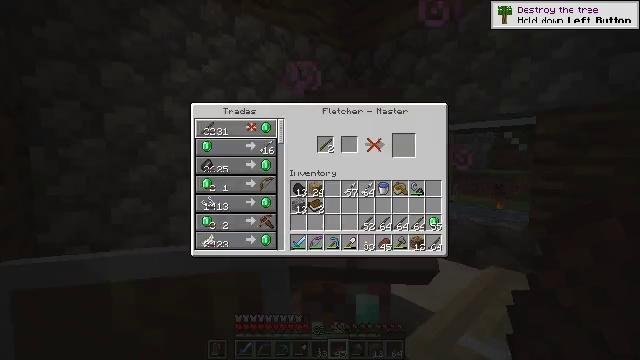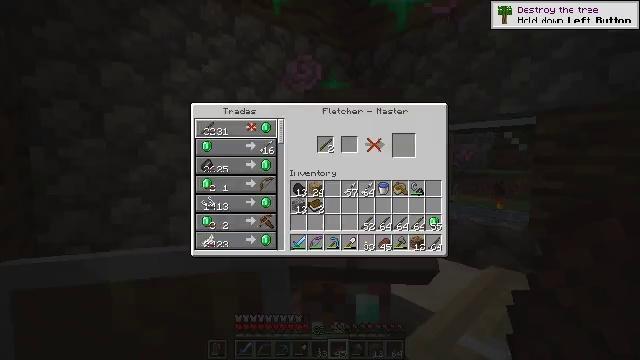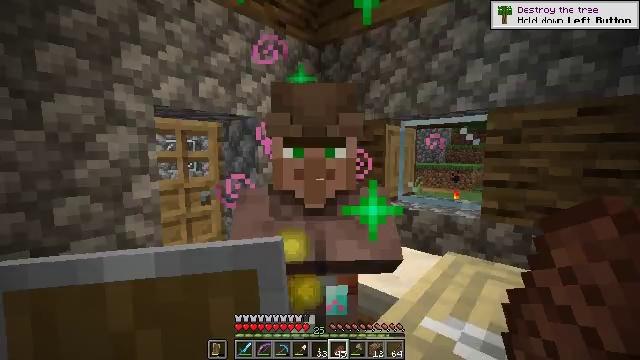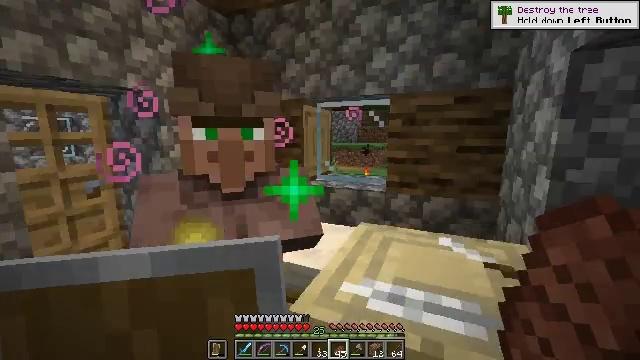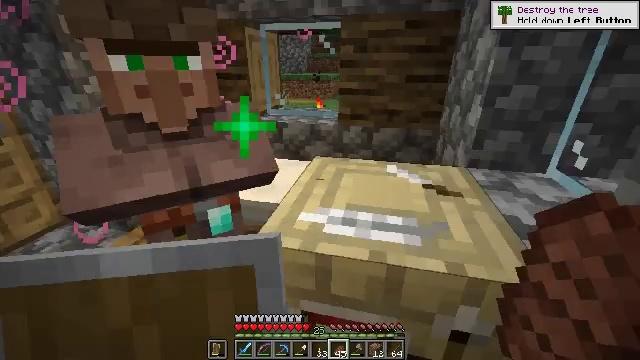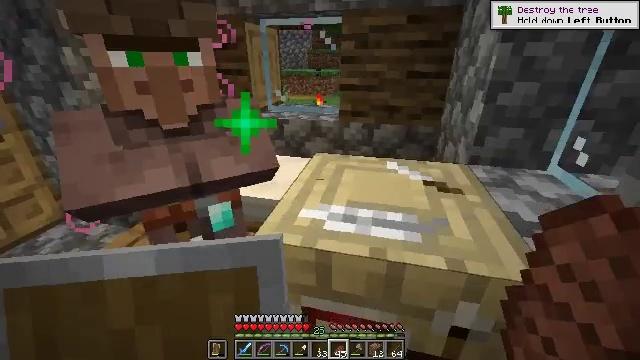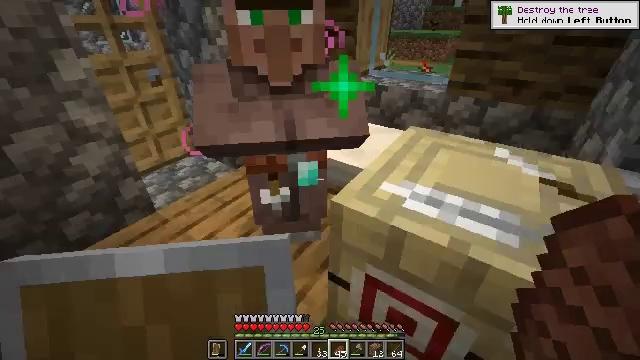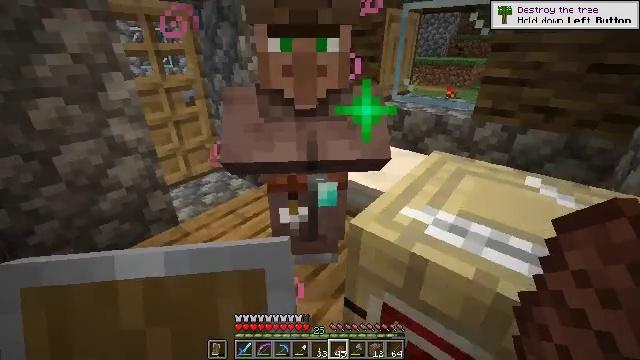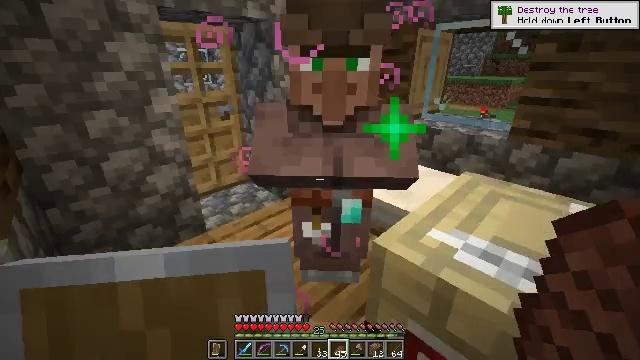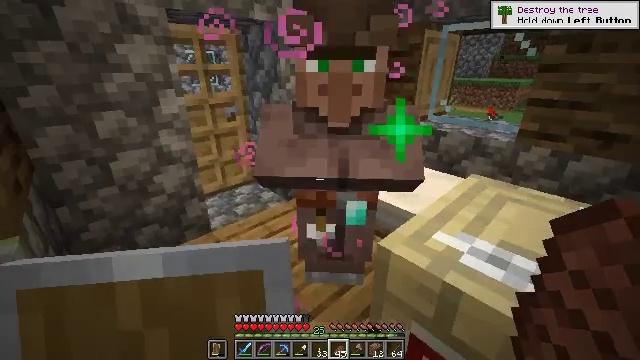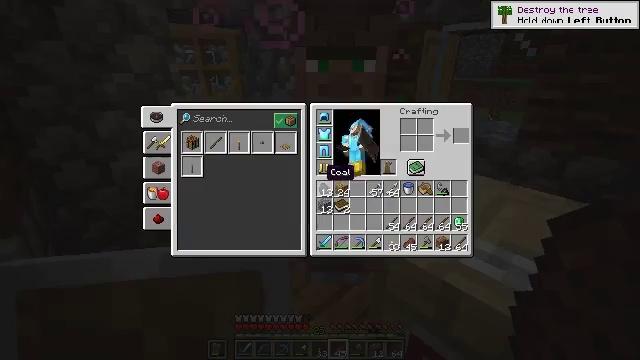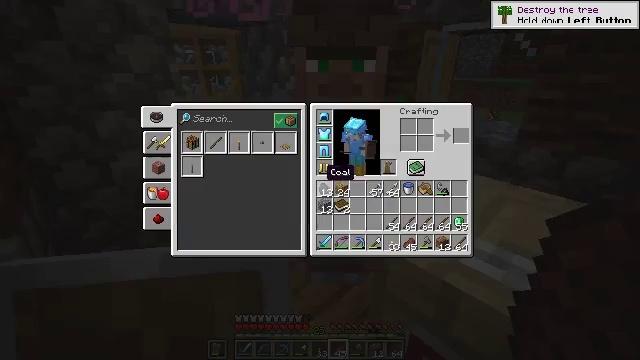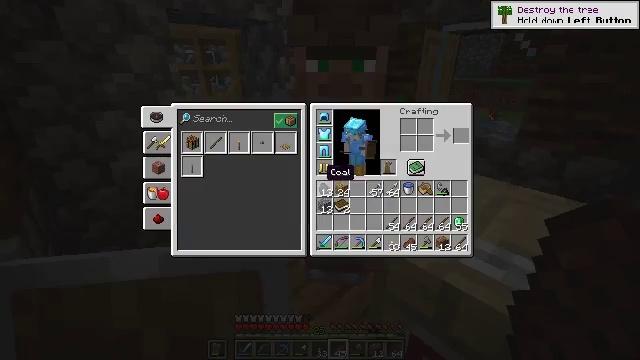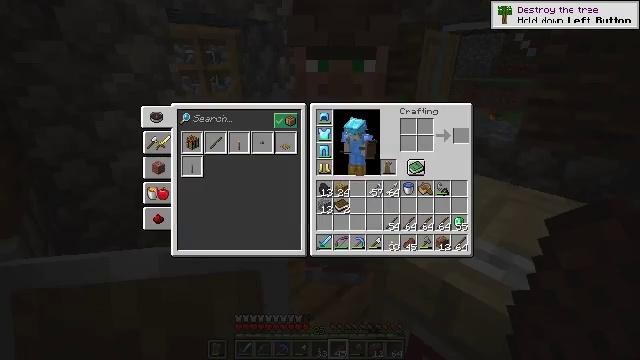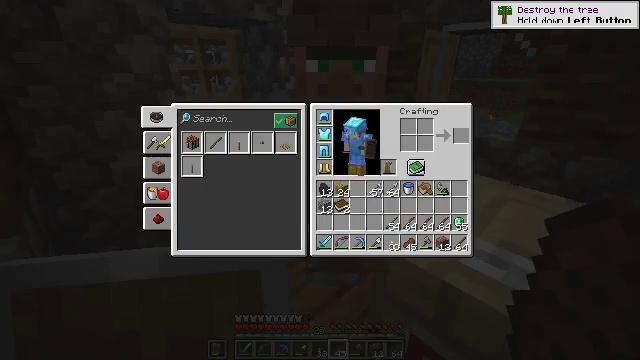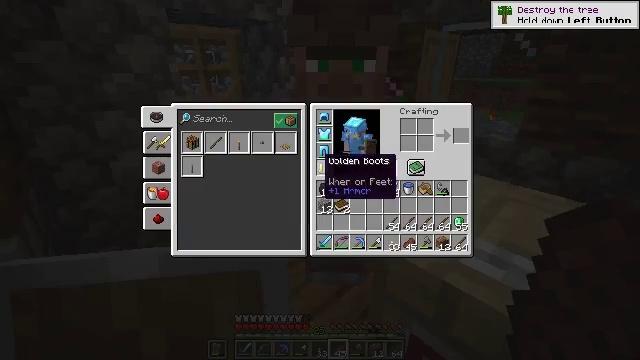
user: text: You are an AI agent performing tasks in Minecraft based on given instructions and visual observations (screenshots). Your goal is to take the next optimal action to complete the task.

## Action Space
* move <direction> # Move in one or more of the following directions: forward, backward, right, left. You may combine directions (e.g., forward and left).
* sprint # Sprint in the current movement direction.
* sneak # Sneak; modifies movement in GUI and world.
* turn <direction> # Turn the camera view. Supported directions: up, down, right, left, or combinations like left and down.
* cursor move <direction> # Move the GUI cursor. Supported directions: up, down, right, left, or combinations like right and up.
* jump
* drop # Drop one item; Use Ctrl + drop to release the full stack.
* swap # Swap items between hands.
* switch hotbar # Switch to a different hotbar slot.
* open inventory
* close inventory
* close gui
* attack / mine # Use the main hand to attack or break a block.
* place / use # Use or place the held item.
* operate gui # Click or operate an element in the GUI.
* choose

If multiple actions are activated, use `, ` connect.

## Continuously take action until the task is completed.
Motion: motion action
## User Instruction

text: Use the crafting grid to assemble arrows.
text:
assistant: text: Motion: sneak, cursor move right, open gui
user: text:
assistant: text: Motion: cursor move right and down
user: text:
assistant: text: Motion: turn right and down, close gui
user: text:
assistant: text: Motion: turn right and down
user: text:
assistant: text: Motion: no_op
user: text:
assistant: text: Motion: turn left and down
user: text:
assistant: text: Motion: turn left and up
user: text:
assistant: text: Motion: turn left and up
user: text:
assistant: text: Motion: turn left
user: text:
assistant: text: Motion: open inventory
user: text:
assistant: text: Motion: open inventory
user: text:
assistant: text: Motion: no_op
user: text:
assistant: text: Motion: cursor move left and up
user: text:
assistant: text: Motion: no_op
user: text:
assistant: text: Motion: no_op
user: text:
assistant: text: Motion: no_op
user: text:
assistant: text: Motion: no_op
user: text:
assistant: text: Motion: cursor move right and up
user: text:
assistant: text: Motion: cursor move right and up
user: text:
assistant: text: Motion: no_op
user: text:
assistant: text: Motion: no_op
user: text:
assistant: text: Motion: no_op
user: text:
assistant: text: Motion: turn right and up
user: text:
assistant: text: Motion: turn left and up
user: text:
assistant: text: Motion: turn left and up
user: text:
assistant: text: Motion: no_op
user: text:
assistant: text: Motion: no_op
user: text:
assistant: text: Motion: no_op
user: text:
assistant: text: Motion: use / place
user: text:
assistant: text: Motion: use / place